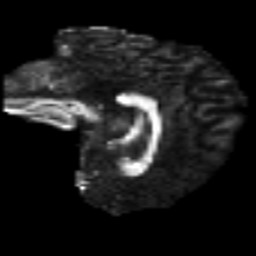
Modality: FA
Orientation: sagittal
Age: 36
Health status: ill
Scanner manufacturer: philips
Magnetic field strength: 3 T
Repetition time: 9 s
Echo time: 0.127 s